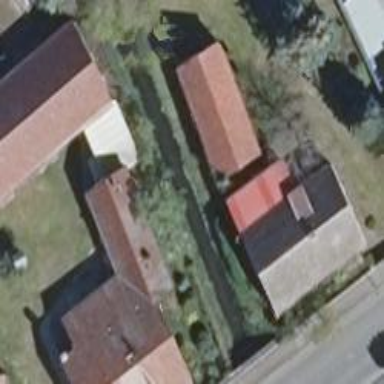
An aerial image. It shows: Gabled roofed house.